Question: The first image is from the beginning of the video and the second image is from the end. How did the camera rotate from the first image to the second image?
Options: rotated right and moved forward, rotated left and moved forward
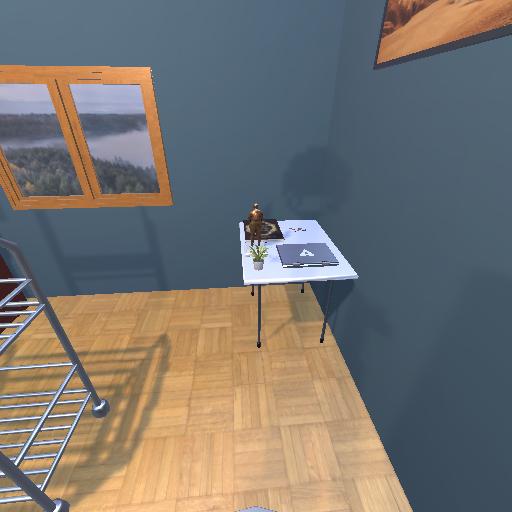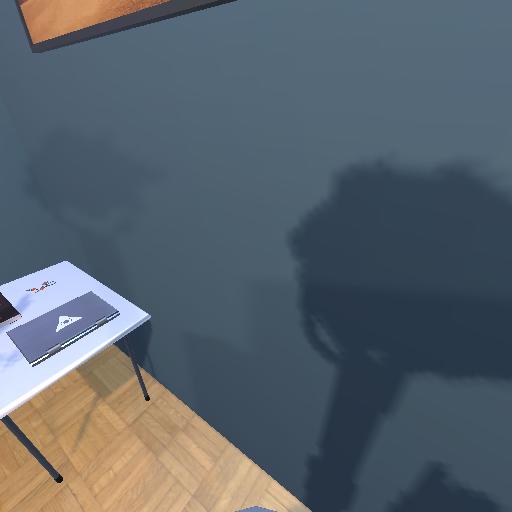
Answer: rotated right and moved forward